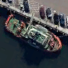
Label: Towing_vessel